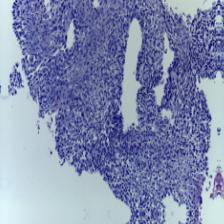
Diagnosis: OSCC